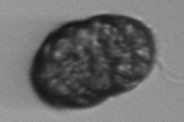
Label: Margalefidinium